Question: I'm a newbie to Mac OS and learning with Automator, I found it useful but not quite controllable. I made a shortcut in services but I don't know how to delete it.

The item highlighted is what I want to delete. I think I should do it with Automator but I don't find out how.
Any help will be appreciated.
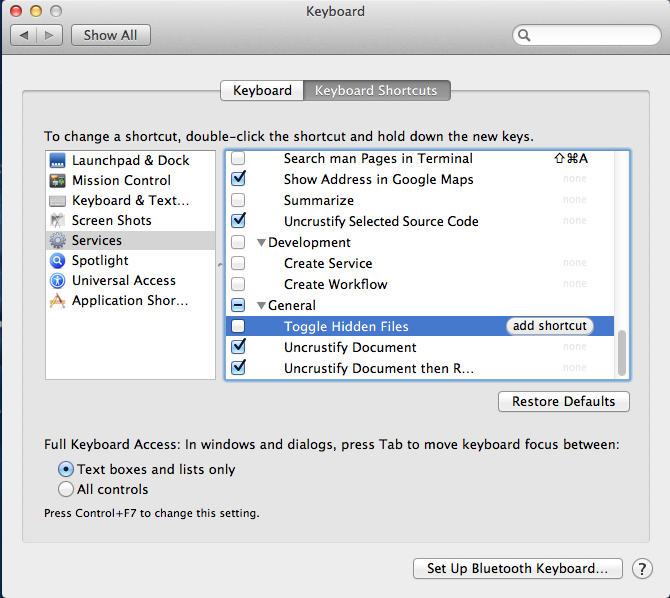
Answer: + mouse click on the service to get a context menu for the service.
Select Show in Finder.

This will take you to the service file by opening a new finder window and selecting it.

You then just need to remove the file from the folder.
When close and re-open the System Prefs. The Service will not be there anymore.